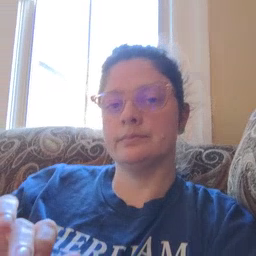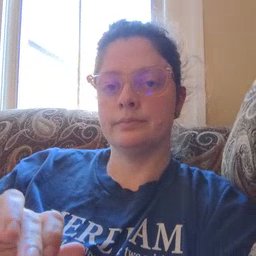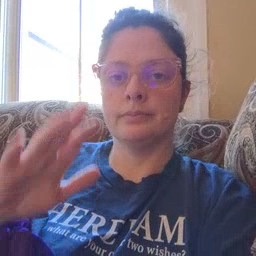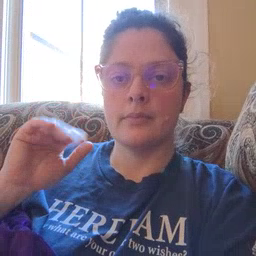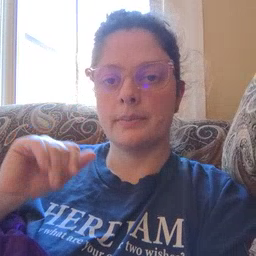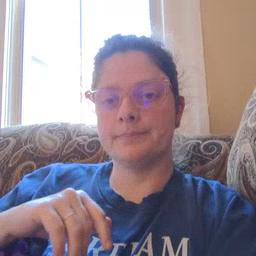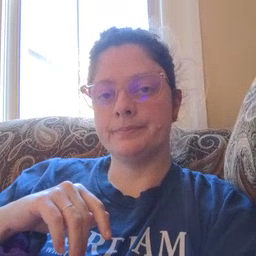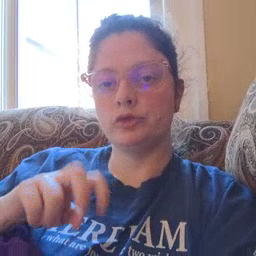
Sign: bye